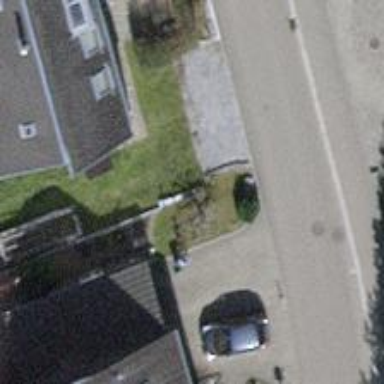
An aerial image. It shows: Urban tree adds touch of nature to the surroundings.